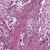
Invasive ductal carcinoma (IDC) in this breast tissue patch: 0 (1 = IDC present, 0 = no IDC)